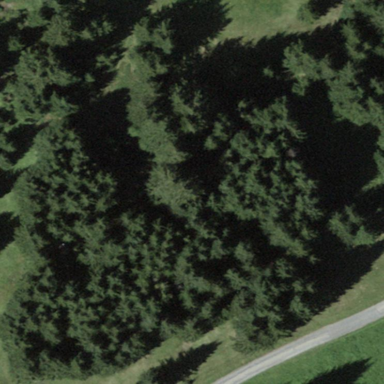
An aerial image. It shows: Forest area with mix of leaf types and cycles.